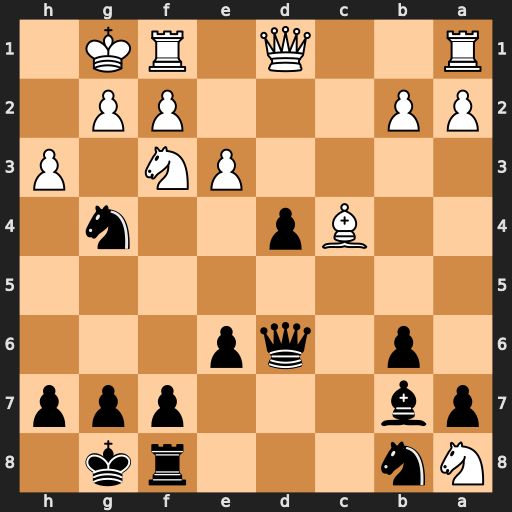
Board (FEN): Nn3rk1/pb3ppp/1p1qp3/8/2Bp2n1/4PN1P/PP3PP1/R2Q1RK1
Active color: b
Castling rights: -
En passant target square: -
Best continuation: Bxf3 hxg4 Bxd1